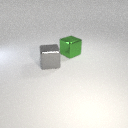
large green metal cube to the right of large gray metal cube